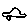
Label: car